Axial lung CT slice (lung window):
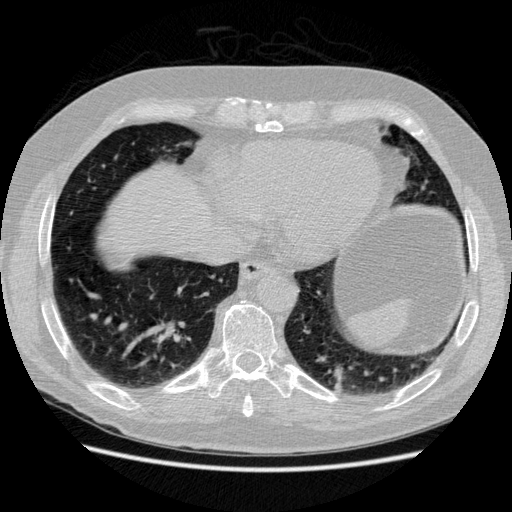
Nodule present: no